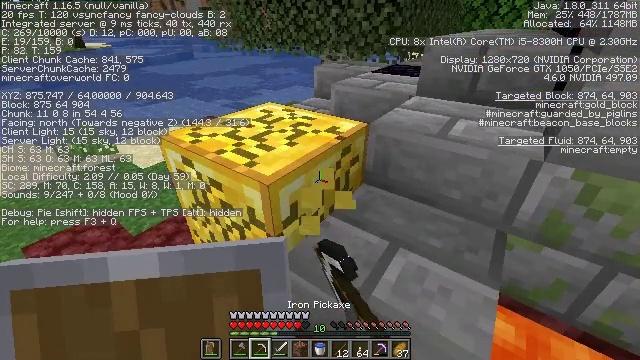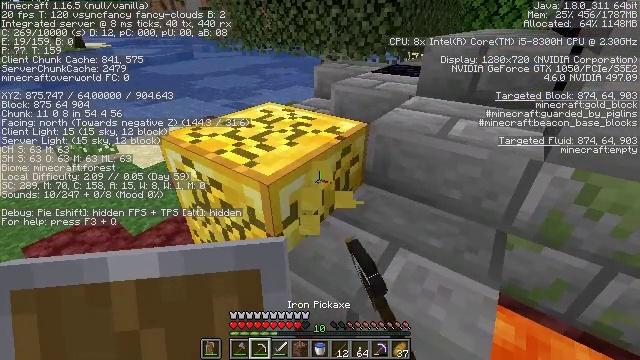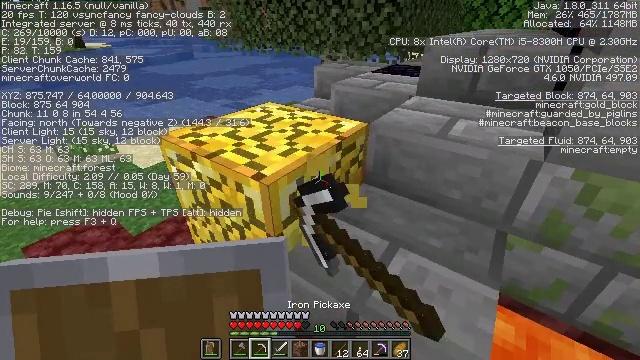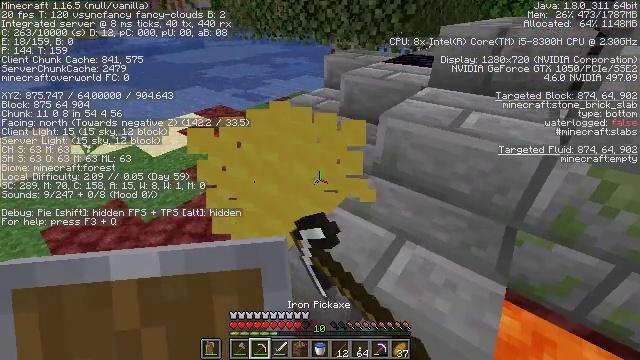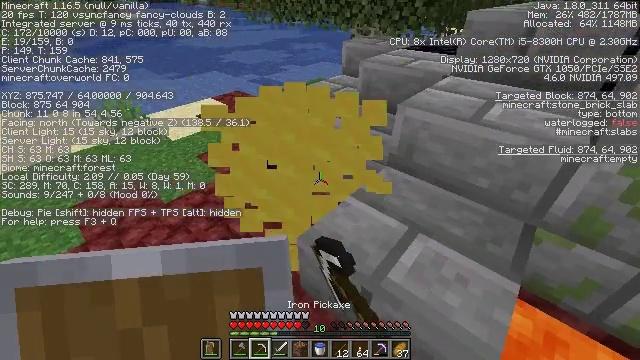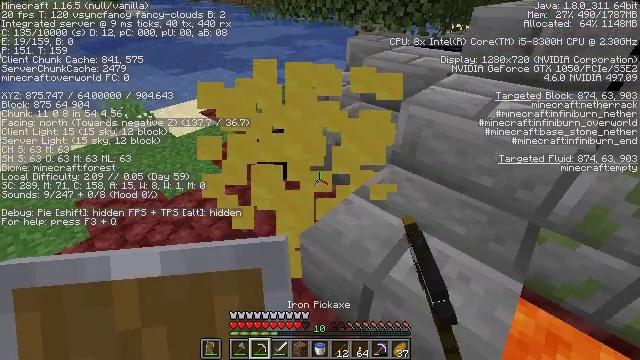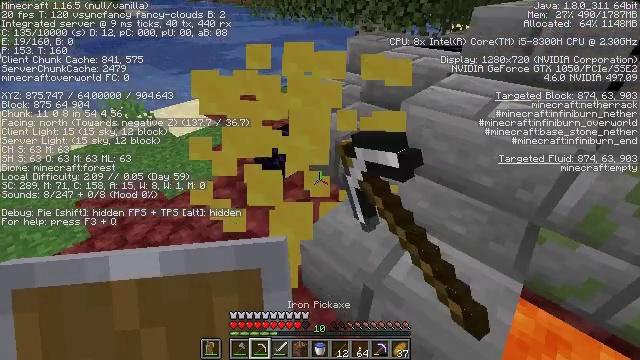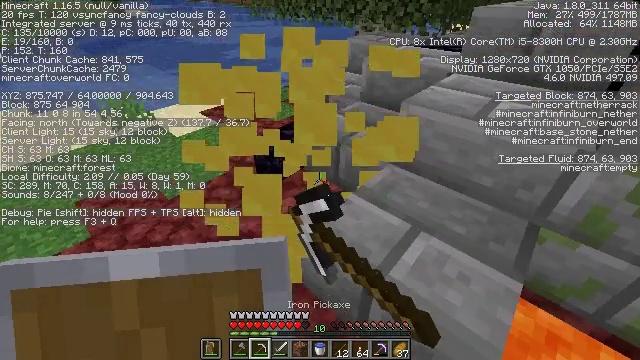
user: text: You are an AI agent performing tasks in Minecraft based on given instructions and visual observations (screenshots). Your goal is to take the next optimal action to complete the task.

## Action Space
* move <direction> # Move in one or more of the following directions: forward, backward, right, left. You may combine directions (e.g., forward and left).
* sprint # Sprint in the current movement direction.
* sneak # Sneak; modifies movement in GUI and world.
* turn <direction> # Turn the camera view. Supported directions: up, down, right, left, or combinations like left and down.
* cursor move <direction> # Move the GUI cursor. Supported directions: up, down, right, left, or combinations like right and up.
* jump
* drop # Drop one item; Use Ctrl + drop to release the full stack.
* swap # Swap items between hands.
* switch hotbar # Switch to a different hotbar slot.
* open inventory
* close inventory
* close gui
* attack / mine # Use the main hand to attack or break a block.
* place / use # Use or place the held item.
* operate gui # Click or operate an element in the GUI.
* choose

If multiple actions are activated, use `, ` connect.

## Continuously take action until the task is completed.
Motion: motion action
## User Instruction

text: Use a pickaxe to gather the gold block.
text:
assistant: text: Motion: attack / mine
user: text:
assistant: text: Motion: attack / mine
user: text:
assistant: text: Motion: turn left and down, attack / mine
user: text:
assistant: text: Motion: turn left and down, attack / mine
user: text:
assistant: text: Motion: attack / mine
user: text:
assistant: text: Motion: attack / mine
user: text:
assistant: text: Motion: attack / mine
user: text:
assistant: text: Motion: no_op